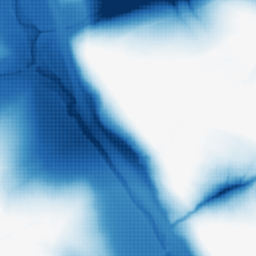
Category: morphological
Decomposition family: morphological
Decomposition parameters: operation: closing
size: 100
Upsampling method: sinc_blackman
Upsampling parameters: scale: 8
kernel_size: 16
Upsampling scale: 8